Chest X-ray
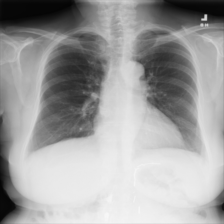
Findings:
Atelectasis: negative
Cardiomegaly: negative
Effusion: negative
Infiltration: negative
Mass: negative
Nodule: negative
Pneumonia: negative
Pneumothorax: negative
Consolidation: negative
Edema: negative
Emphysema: negative
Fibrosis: negative
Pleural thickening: negative
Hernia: negative